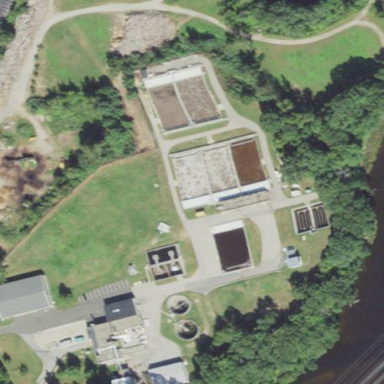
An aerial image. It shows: Industrial area with man-made wastewater plant.